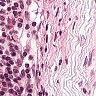
Metastatic tissue present: no